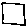
Label: square